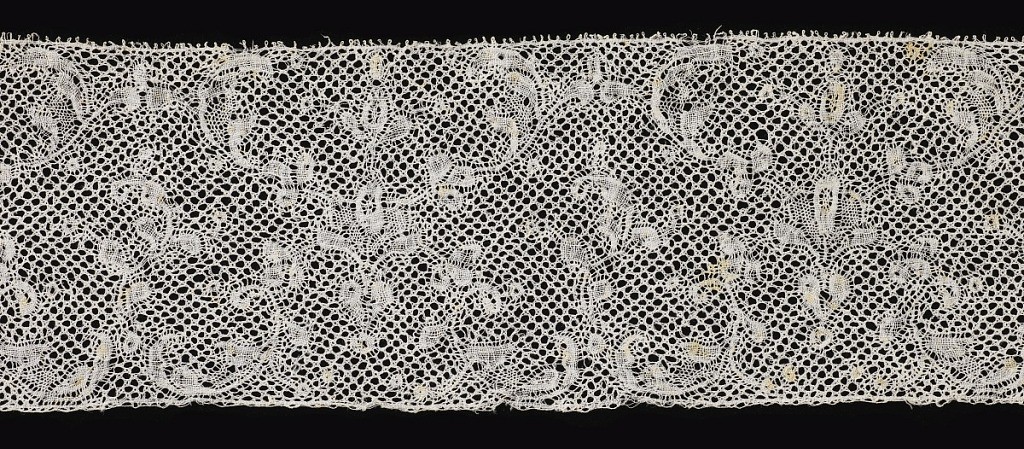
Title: Band
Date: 19th century
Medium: linen Technique: bobbin lace, Binche style with Binche ground
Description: Band of Valenciennes style lace has a symmetrical arrangement of delicate leaf sprays on a five-sided ground.